Field crop: tomato
Growth stage: 2
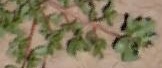
Species: portulaca